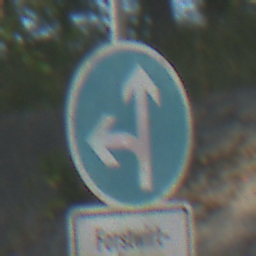
Verkehrszeichen: VorgeschriebeneFahrtrichtungGeradeausOderLinks
Zusatzzeichen unten: BesondereFahrzeugeUndTransportgueter7
Umgebung: Outdoor, Nature
Tageszeit: MorningAfternoon
Wetter: PartlyCloudy
Licht: Natural
Jahreszeit: NotSpecified
Kontrast: HighContrast